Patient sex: M
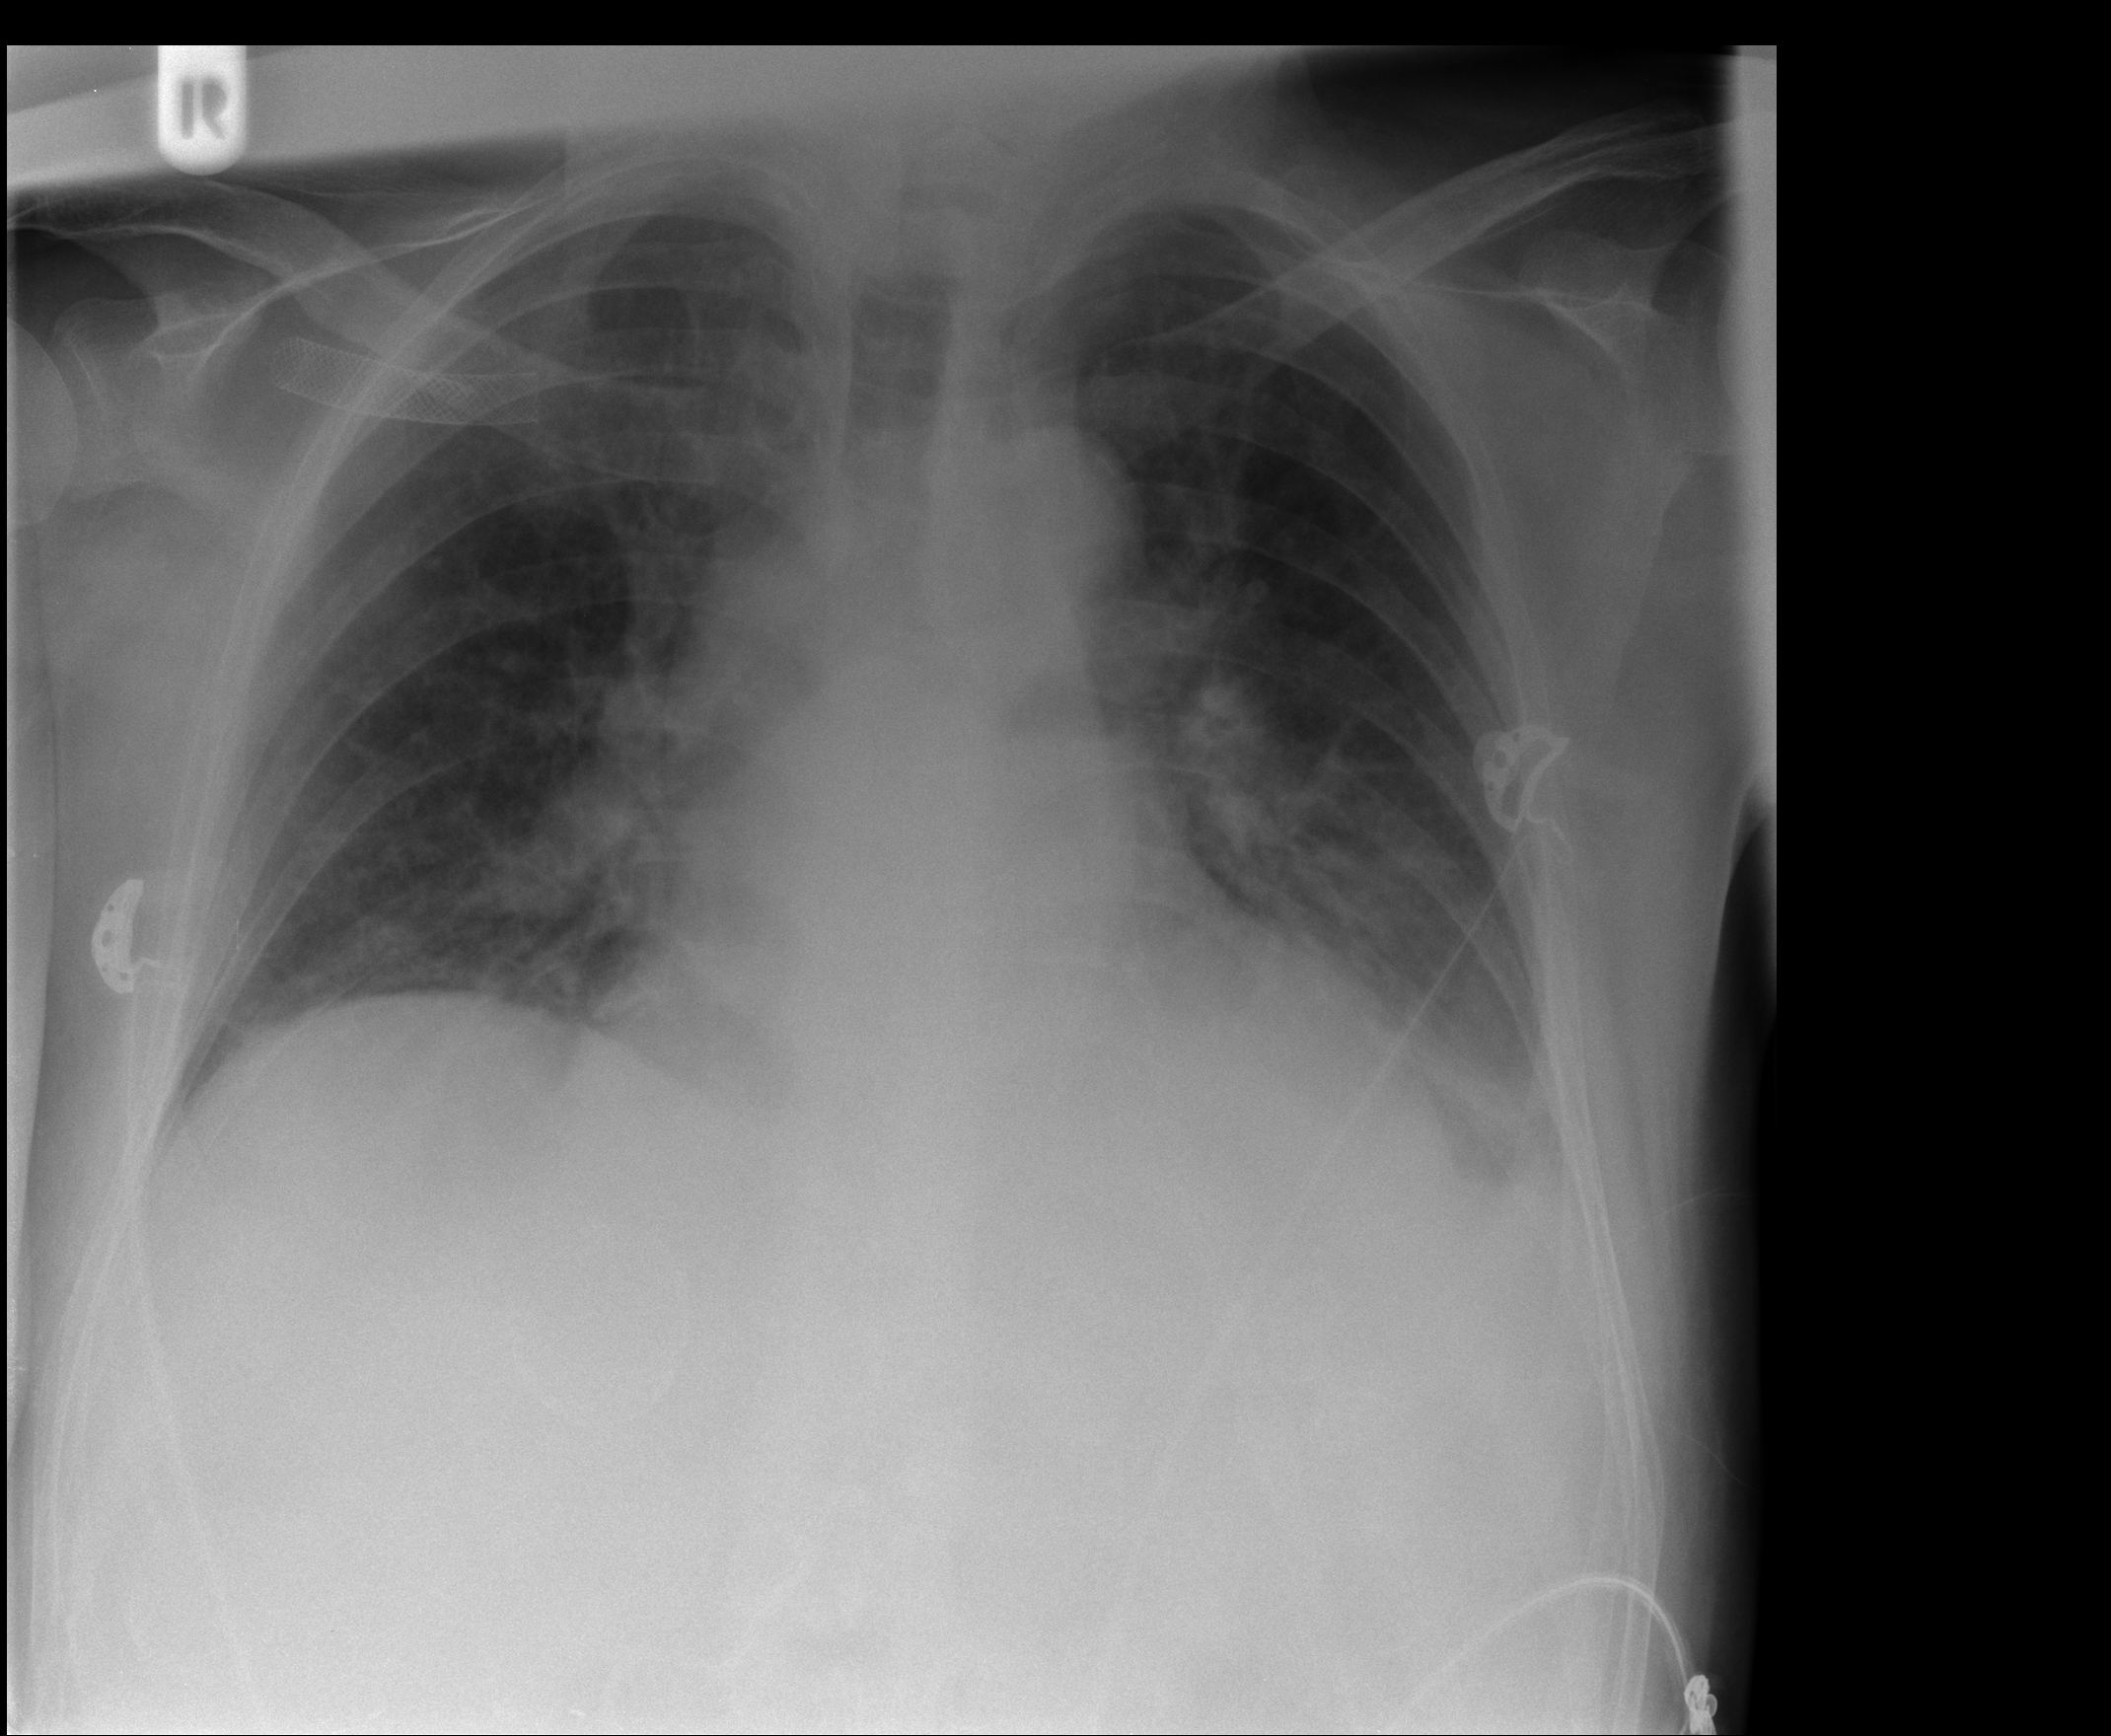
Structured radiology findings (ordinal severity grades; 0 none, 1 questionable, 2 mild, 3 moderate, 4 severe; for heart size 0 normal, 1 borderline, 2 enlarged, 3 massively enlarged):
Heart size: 2
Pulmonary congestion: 2
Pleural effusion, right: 0
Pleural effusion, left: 2
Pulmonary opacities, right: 0
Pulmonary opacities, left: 0
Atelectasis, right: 2
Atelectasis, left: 2